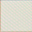
Piece: xx